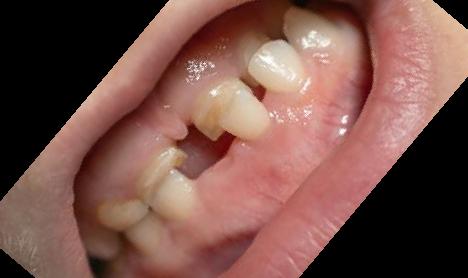
Condition: hypodontia